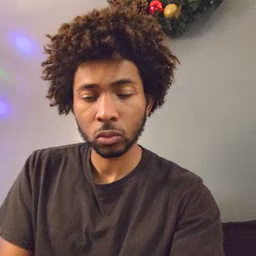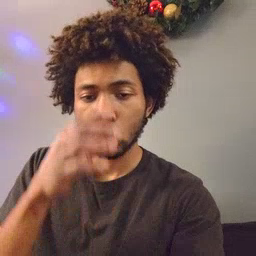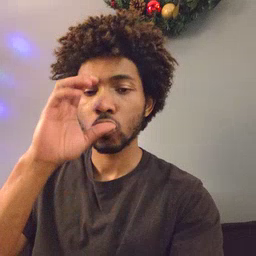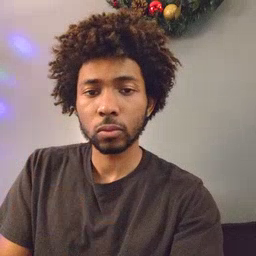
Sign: drink